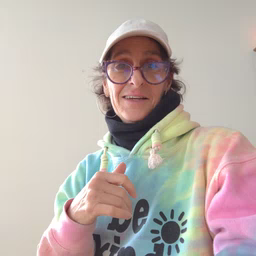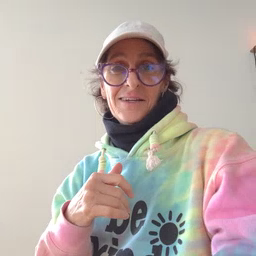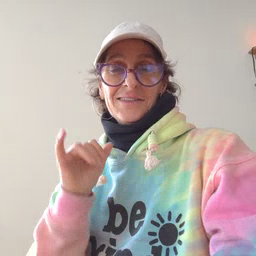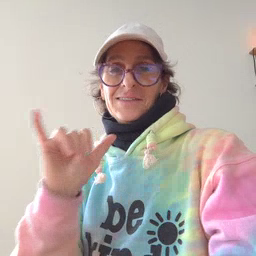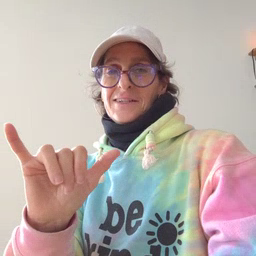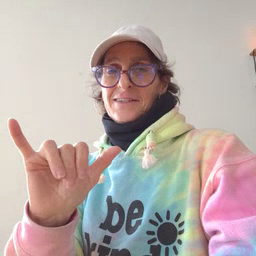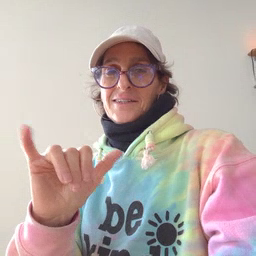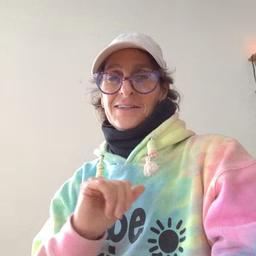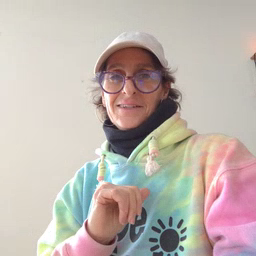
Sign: stay